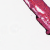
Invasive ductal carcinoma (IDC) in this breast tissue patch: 0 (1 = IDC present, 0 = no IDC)